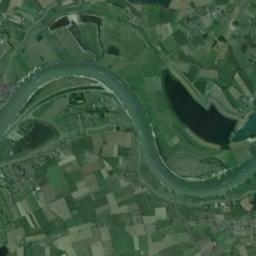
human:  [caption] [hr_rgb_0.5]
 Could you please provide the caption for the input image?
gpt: The river goes through bare and green farmland .

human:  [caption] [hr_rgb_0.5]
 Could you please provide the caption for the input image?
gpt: There are many trees around the river .

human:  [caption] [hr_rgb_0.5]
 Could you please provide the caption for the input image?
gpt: The green river goes through the farmland and some lakes of different sizes are next to the river .

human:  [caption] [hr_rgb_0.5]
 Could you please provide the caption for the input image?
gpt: The turquoise river takes on wave-shaped look ,  with green and tawny fields on both sides and some buildings .

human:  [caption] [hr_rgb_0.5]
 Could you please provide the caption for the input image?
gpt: There are many green farmlands and a lake near the river .